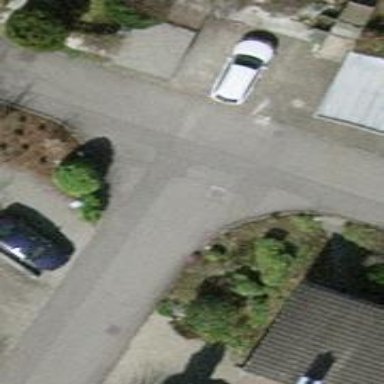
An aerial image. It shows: Residential road.